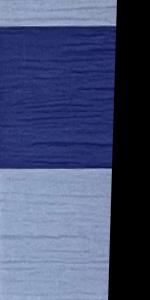
Label: Empty